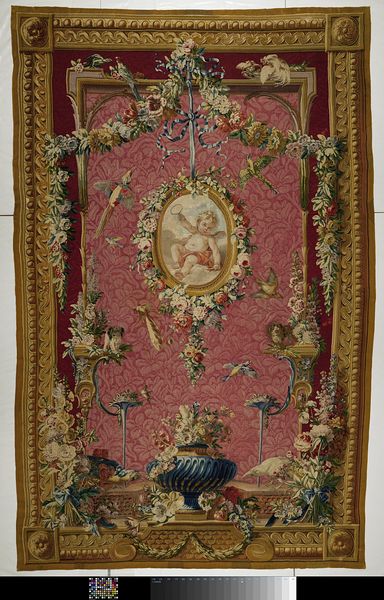
Titel: Amor in medaillon (Pièce à médaillon d'enfant)
Künstler: Manufacture Royale des Gobelins
Standort: Amsterdam
Institution: Rijksmuseum
Schlagwörter: rouge, décor, fleurs, amour, ange, panier, rose, angelot, ruban, or, arabesques, arabesque, angelor